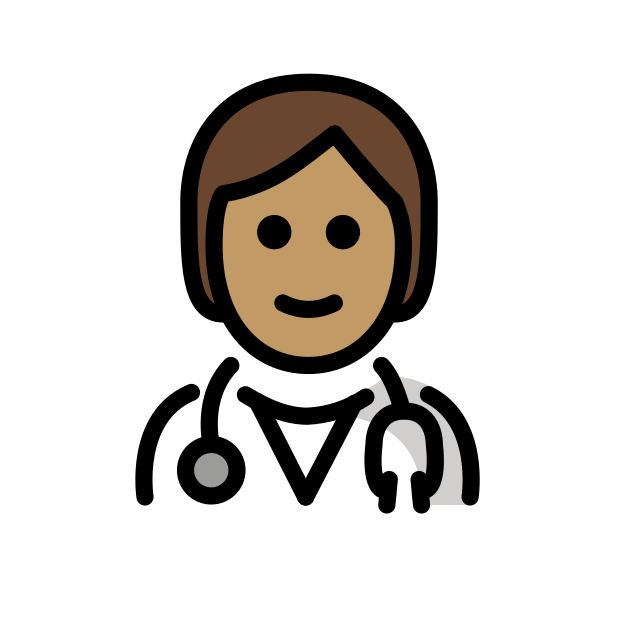
health worker: medium skin tone